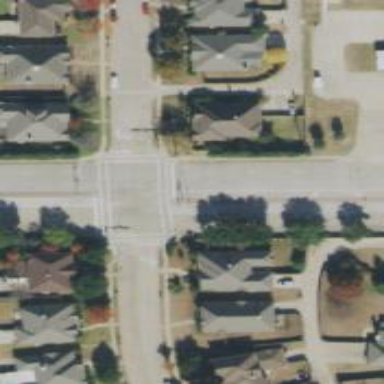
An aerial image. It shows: Secondary road with separate sidewalk.